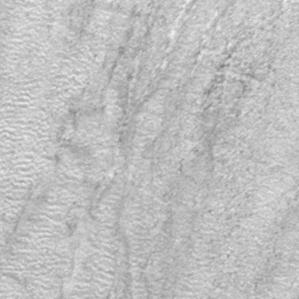
Label: frost